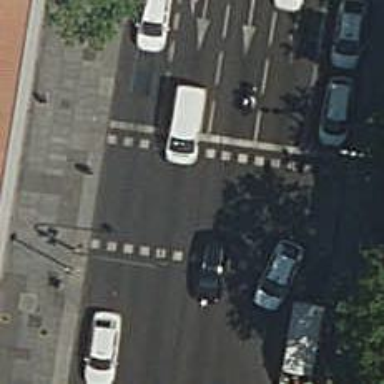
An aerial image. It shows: View of zebra crossing with traffic signals.